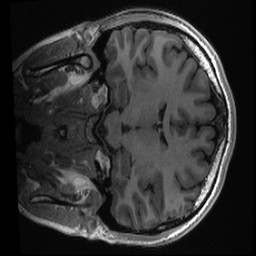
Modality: T1w
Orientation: coronal
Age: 22
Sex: female